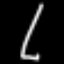
Label: pencil